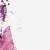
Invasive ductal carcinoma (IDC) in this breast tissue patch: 0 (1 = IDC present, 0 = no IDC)